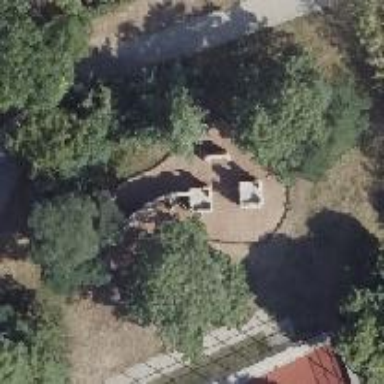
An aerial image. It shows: Playground structure themed as castle.